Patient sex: M
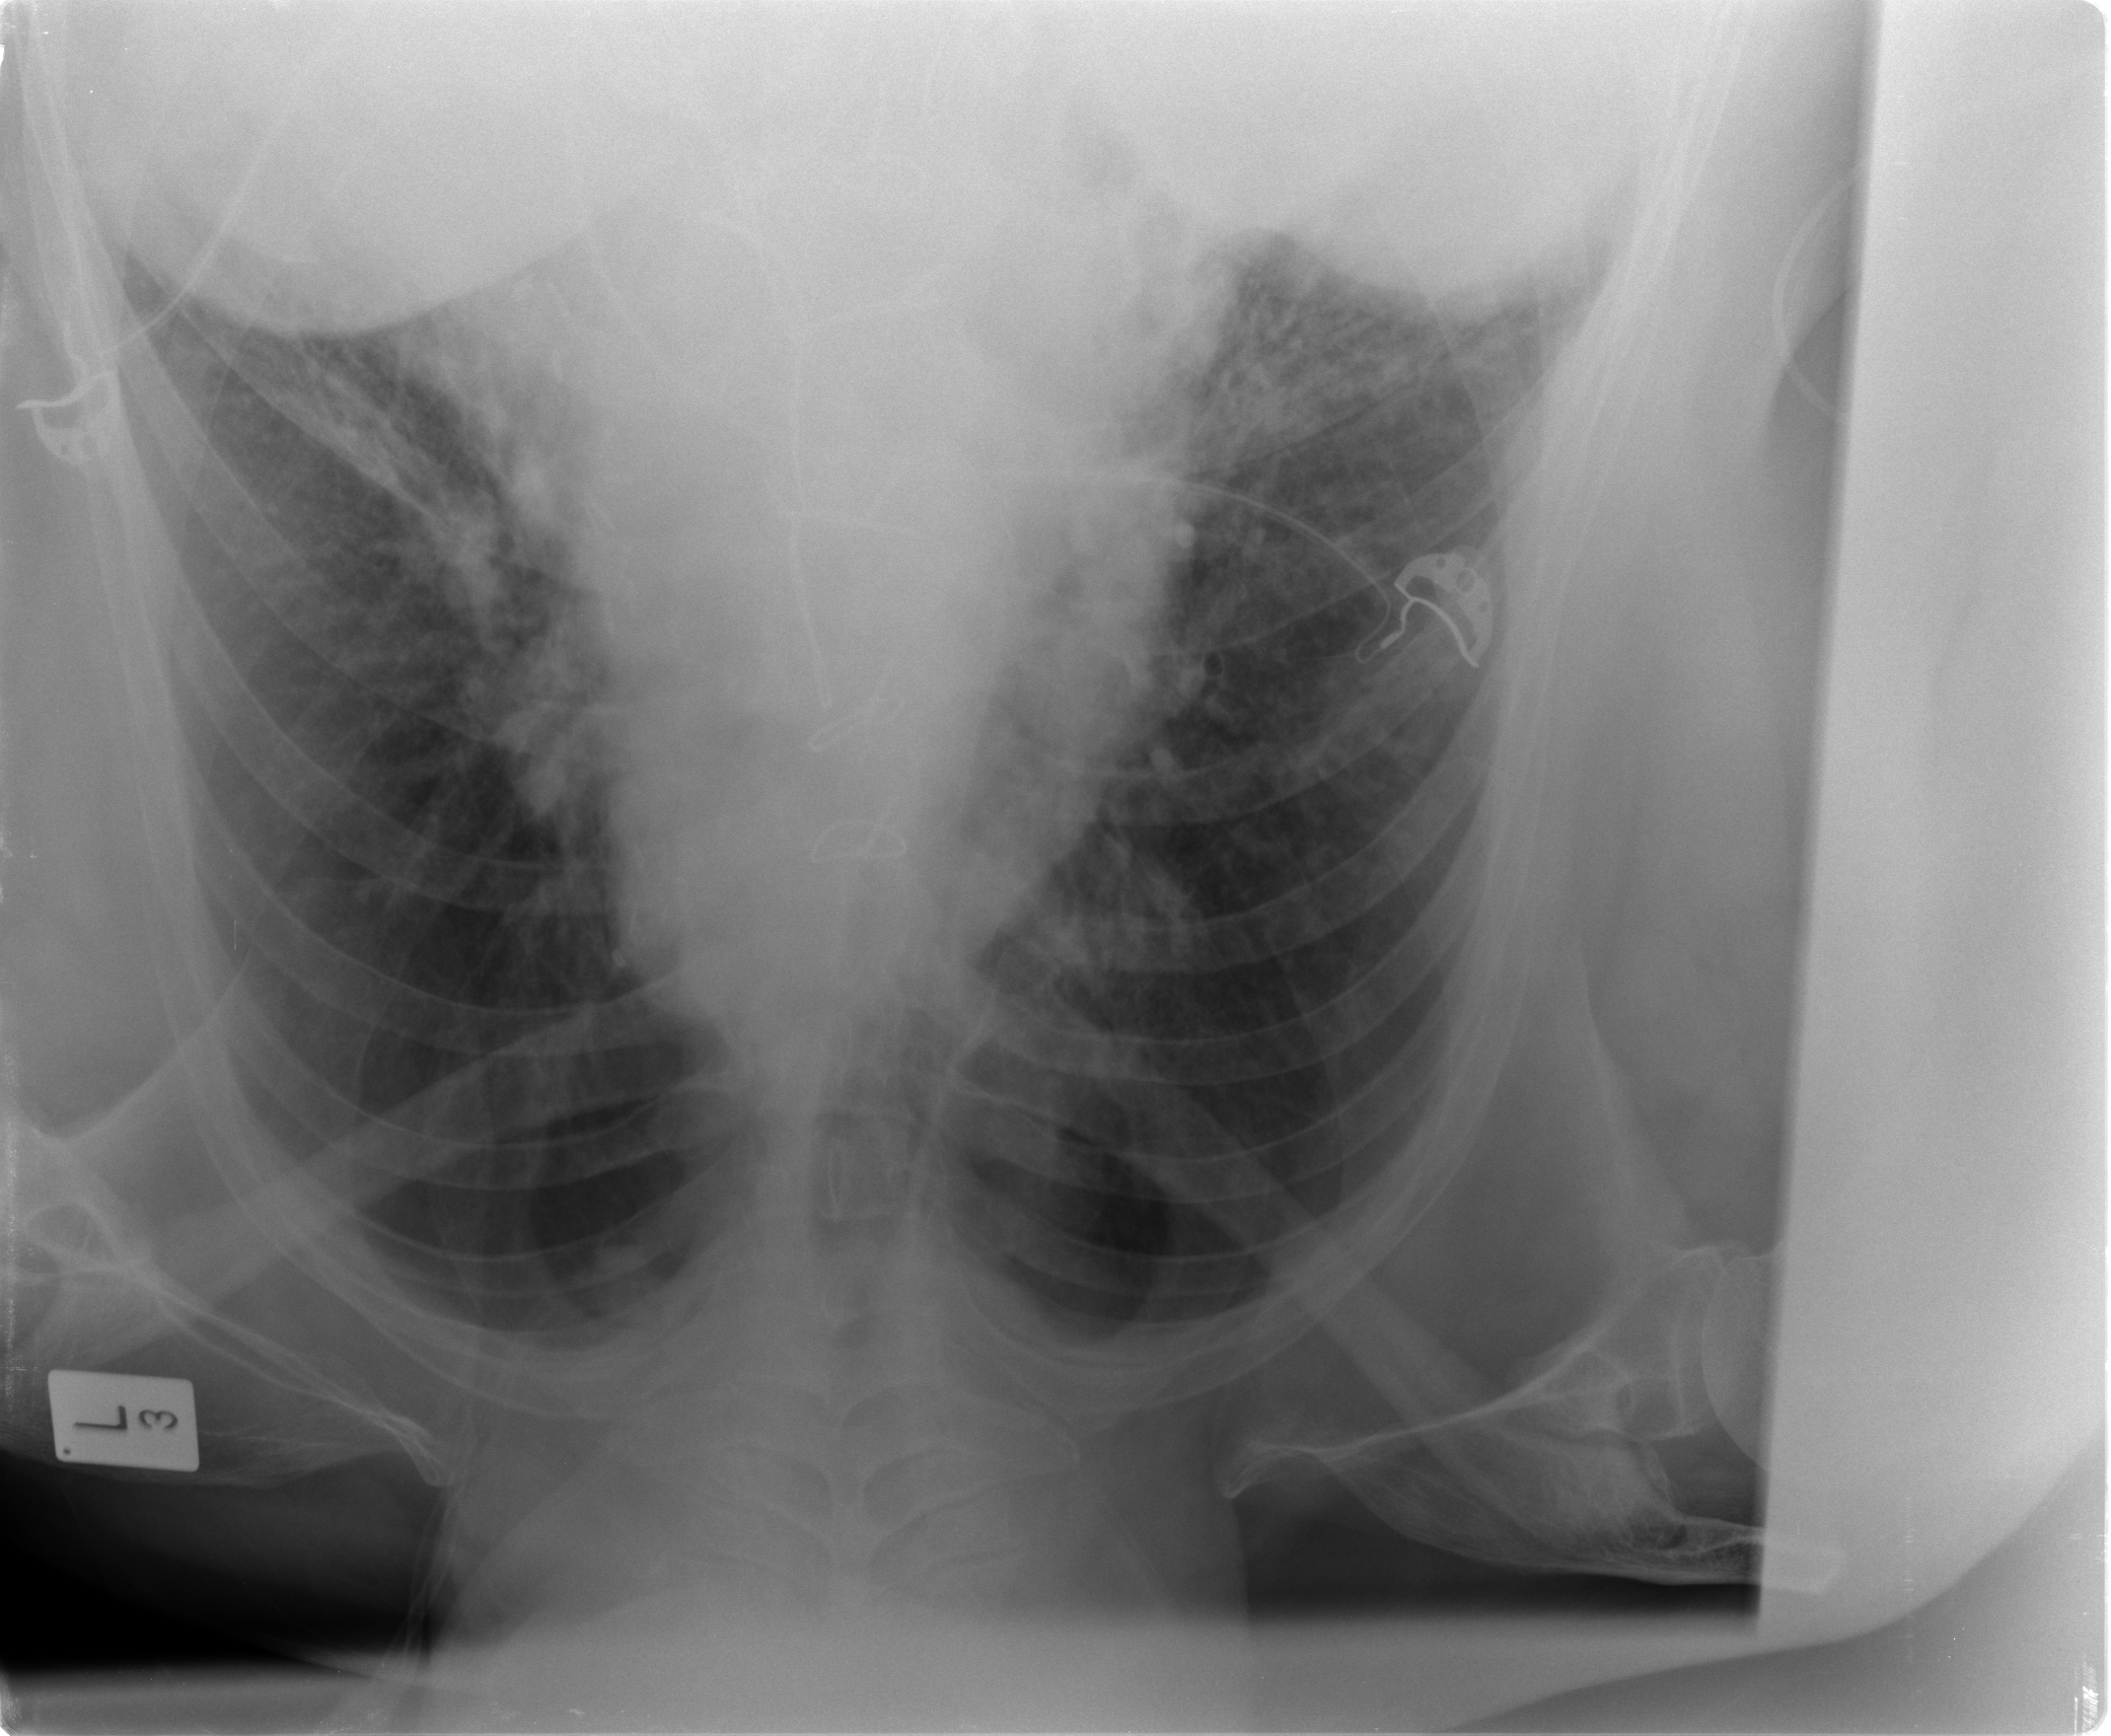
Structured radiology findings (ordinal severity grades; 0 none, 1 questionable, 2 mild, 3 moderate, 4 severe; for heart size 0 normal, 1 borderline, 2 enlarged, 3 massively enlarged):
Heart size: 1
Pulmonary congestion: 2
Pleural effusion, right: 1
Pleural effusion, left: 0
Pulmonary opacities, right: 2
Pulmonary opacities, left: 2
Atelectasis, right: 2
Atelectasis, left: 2